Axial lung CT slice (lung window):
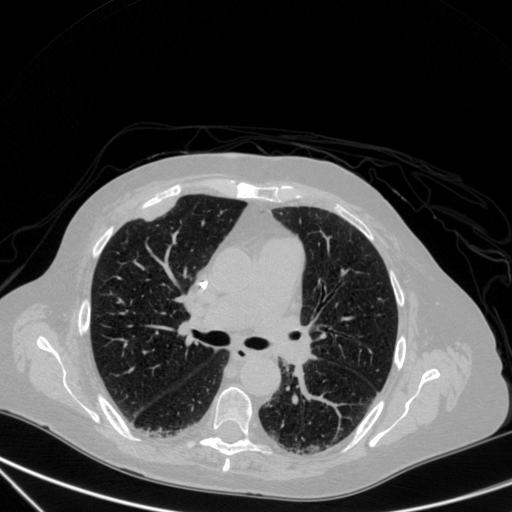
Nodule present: yes
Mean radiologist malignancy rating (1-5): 4